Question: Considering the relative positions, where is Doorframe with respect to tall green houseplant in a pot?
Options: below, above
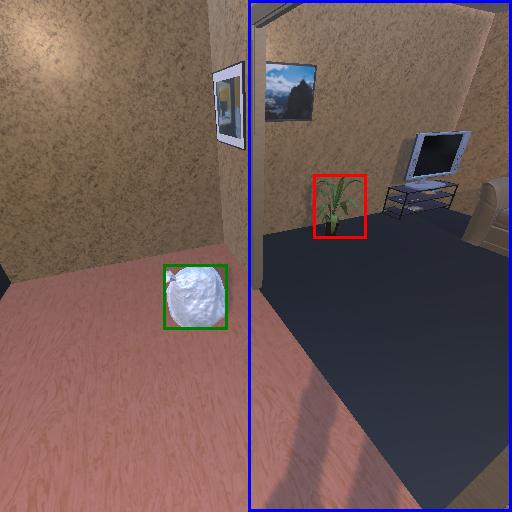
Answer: below